Aerial crown-view tile of a tropical tree (Barro Colorado Island, Panama), acquired 20250124:
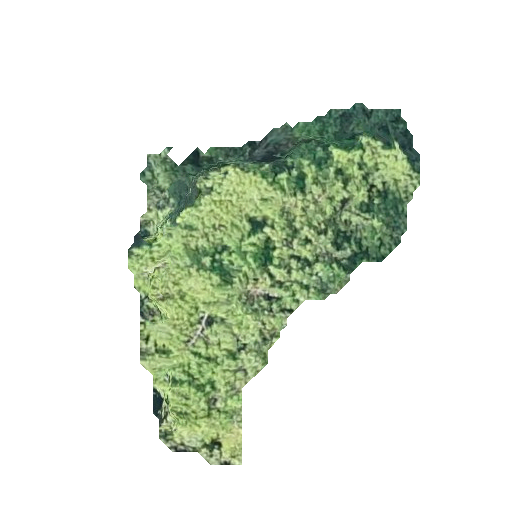
Species: Virola surinamensis
GBIF accepted scientific name: Virola surinamensis
Crown area: 88.566 m²